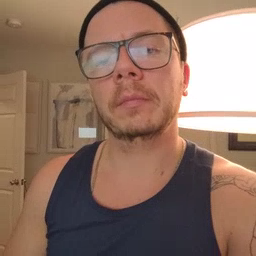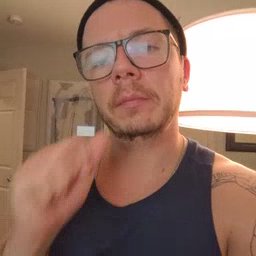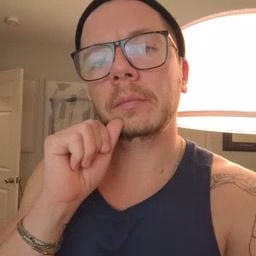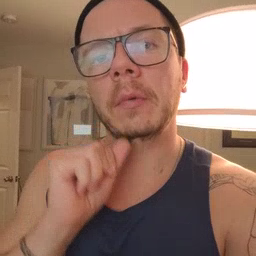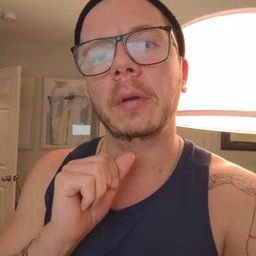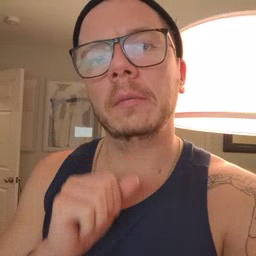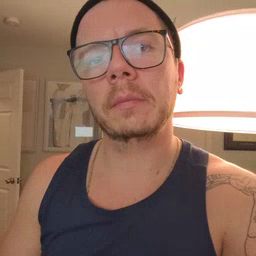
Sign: aunt